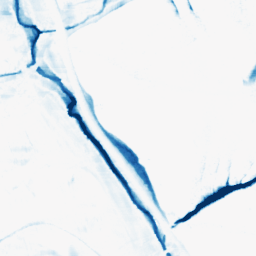
Category: morphological
Decomposition family: morphological_rect
Decomposition parameters: operation: closing
width: 20
height: 10
Upsampling method: linear_exact
Upsampling parameters: scale: 2
Upsampling scale: 2